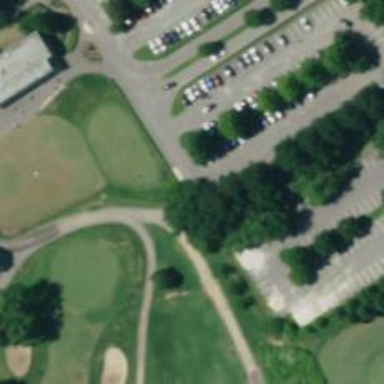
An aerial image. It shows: Asphalt service road used as golf cart path.